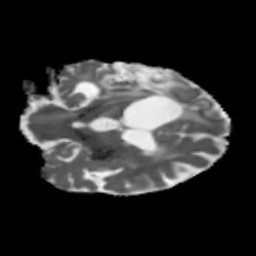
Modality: MD
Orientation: coronal
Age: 65
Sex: female
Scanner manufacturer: siemens
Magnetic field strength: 3 T
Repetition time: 5.47 s
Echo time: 0.0854 s